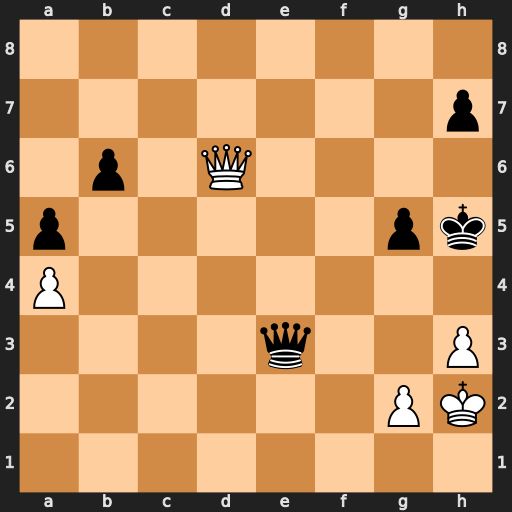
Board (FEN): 8/7p/1p1Q4/p5pk/P7/4q2P/6PK/8
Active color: w
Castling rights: -
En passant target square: -
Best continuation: g4+ Kh4 Qh6#